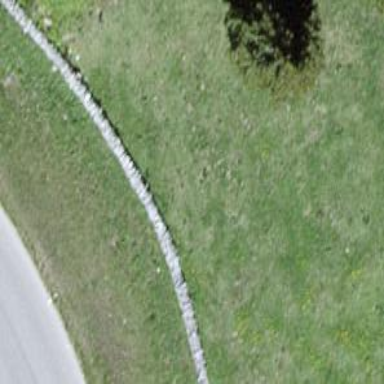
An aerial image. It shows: Wall barrier.